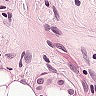
Metastatic tissue present: yes